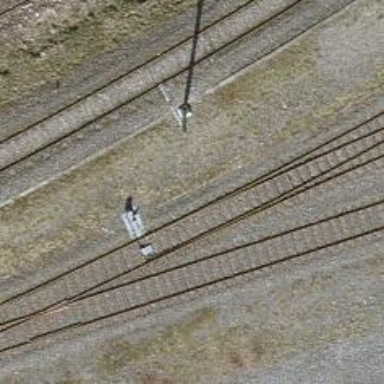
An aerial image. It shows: Railway switch.